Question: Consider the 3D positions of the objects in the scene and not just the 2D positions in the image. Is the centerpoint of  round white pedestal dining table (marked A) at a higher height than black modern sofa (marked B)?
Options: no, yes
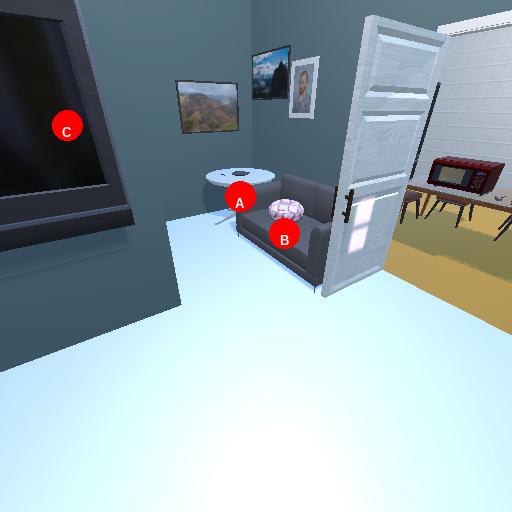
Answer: no